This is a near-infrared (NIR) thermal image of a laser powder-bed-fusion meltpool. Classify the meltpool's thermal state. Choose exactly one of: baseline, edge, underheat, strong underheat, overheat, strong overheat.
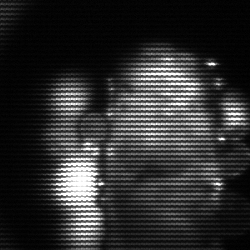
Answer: strong underheat